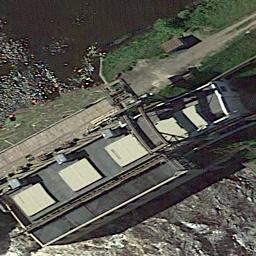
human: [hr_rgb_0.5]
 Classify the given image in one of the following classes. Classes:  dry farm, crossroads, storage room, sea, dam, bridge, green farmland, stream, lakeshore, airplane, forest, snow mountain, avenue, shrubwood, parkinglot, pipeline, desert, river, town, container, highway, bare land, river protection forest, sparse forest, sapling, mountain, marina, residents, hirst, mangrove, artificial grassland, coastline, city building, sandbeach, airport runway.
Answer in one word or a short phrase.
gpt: dam